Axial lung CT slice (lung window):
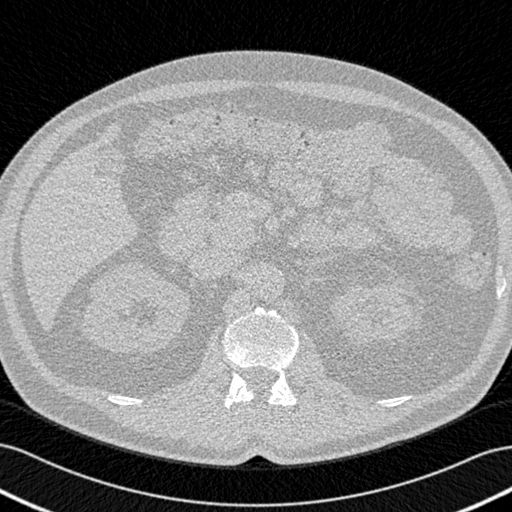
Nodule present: no